Field crop: tomato
Growth stage: 1
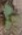
Species: solanum